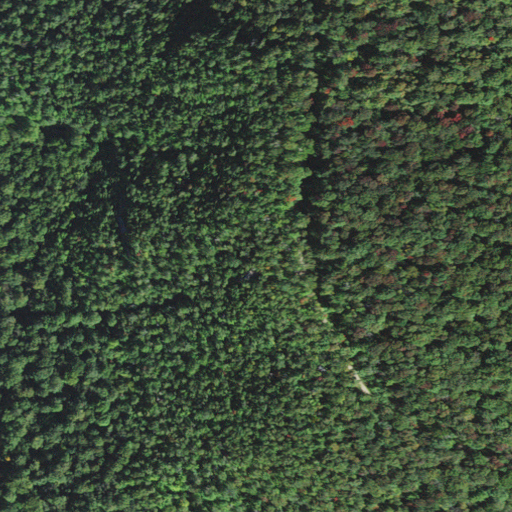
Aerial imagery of mountain in Vermont named Prospect Rock containing mixed forest, deciduous forest, evergreen forest, and open development